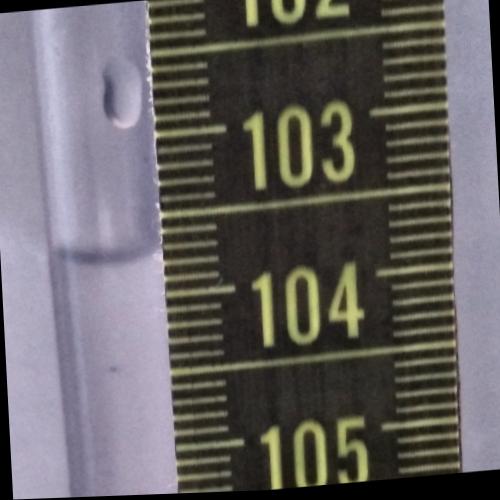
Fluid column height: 103.8 cm